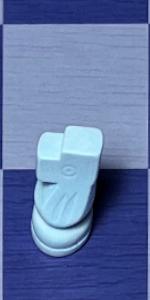
Label: Knight_White